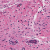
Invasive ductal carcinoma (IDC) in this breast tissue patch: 0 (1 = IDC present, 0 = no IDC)